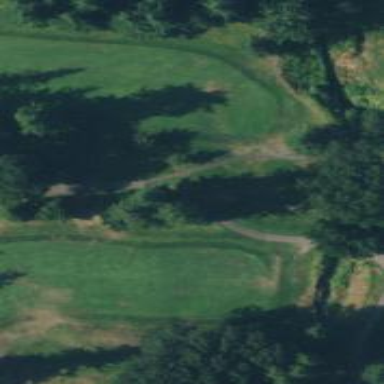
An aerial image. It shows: Path used for both walking and golf.